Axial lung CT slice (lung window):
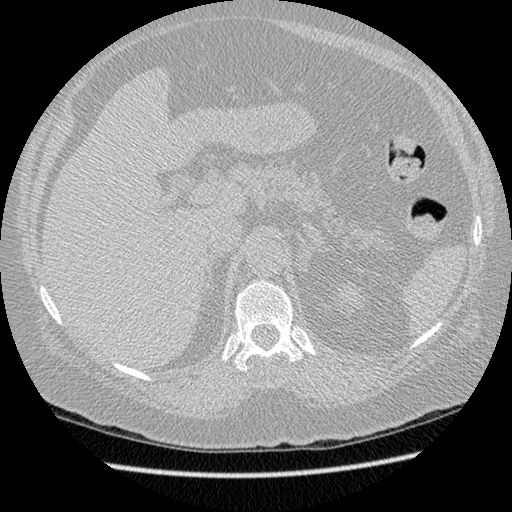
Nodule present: no